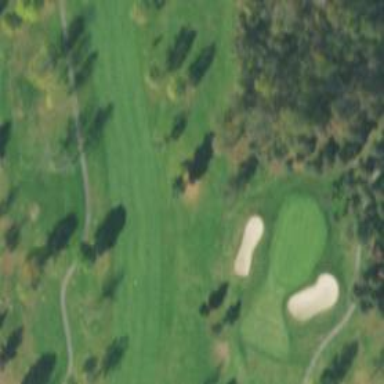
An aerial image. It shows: Golf hole.